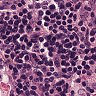
Metastatic tissue present: no